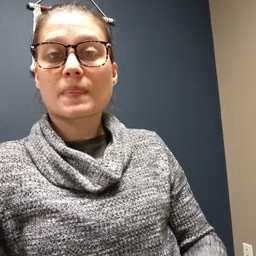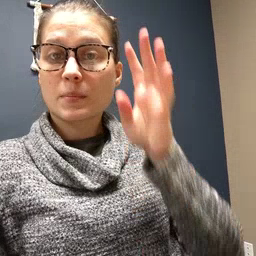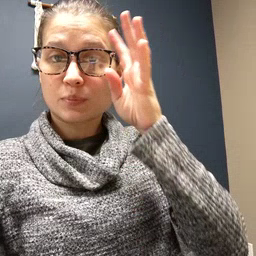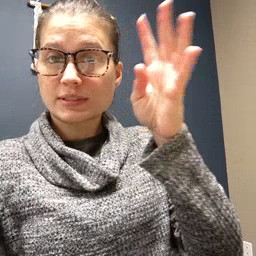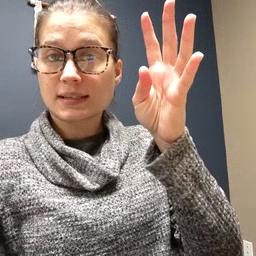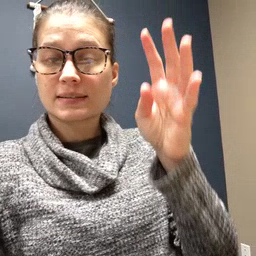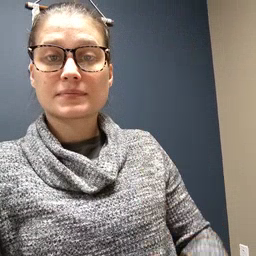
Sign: pretend